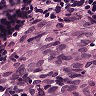
Metastatic tissue present: yes